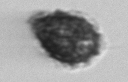
Label: Syracosphaera_pulchra